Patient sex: F
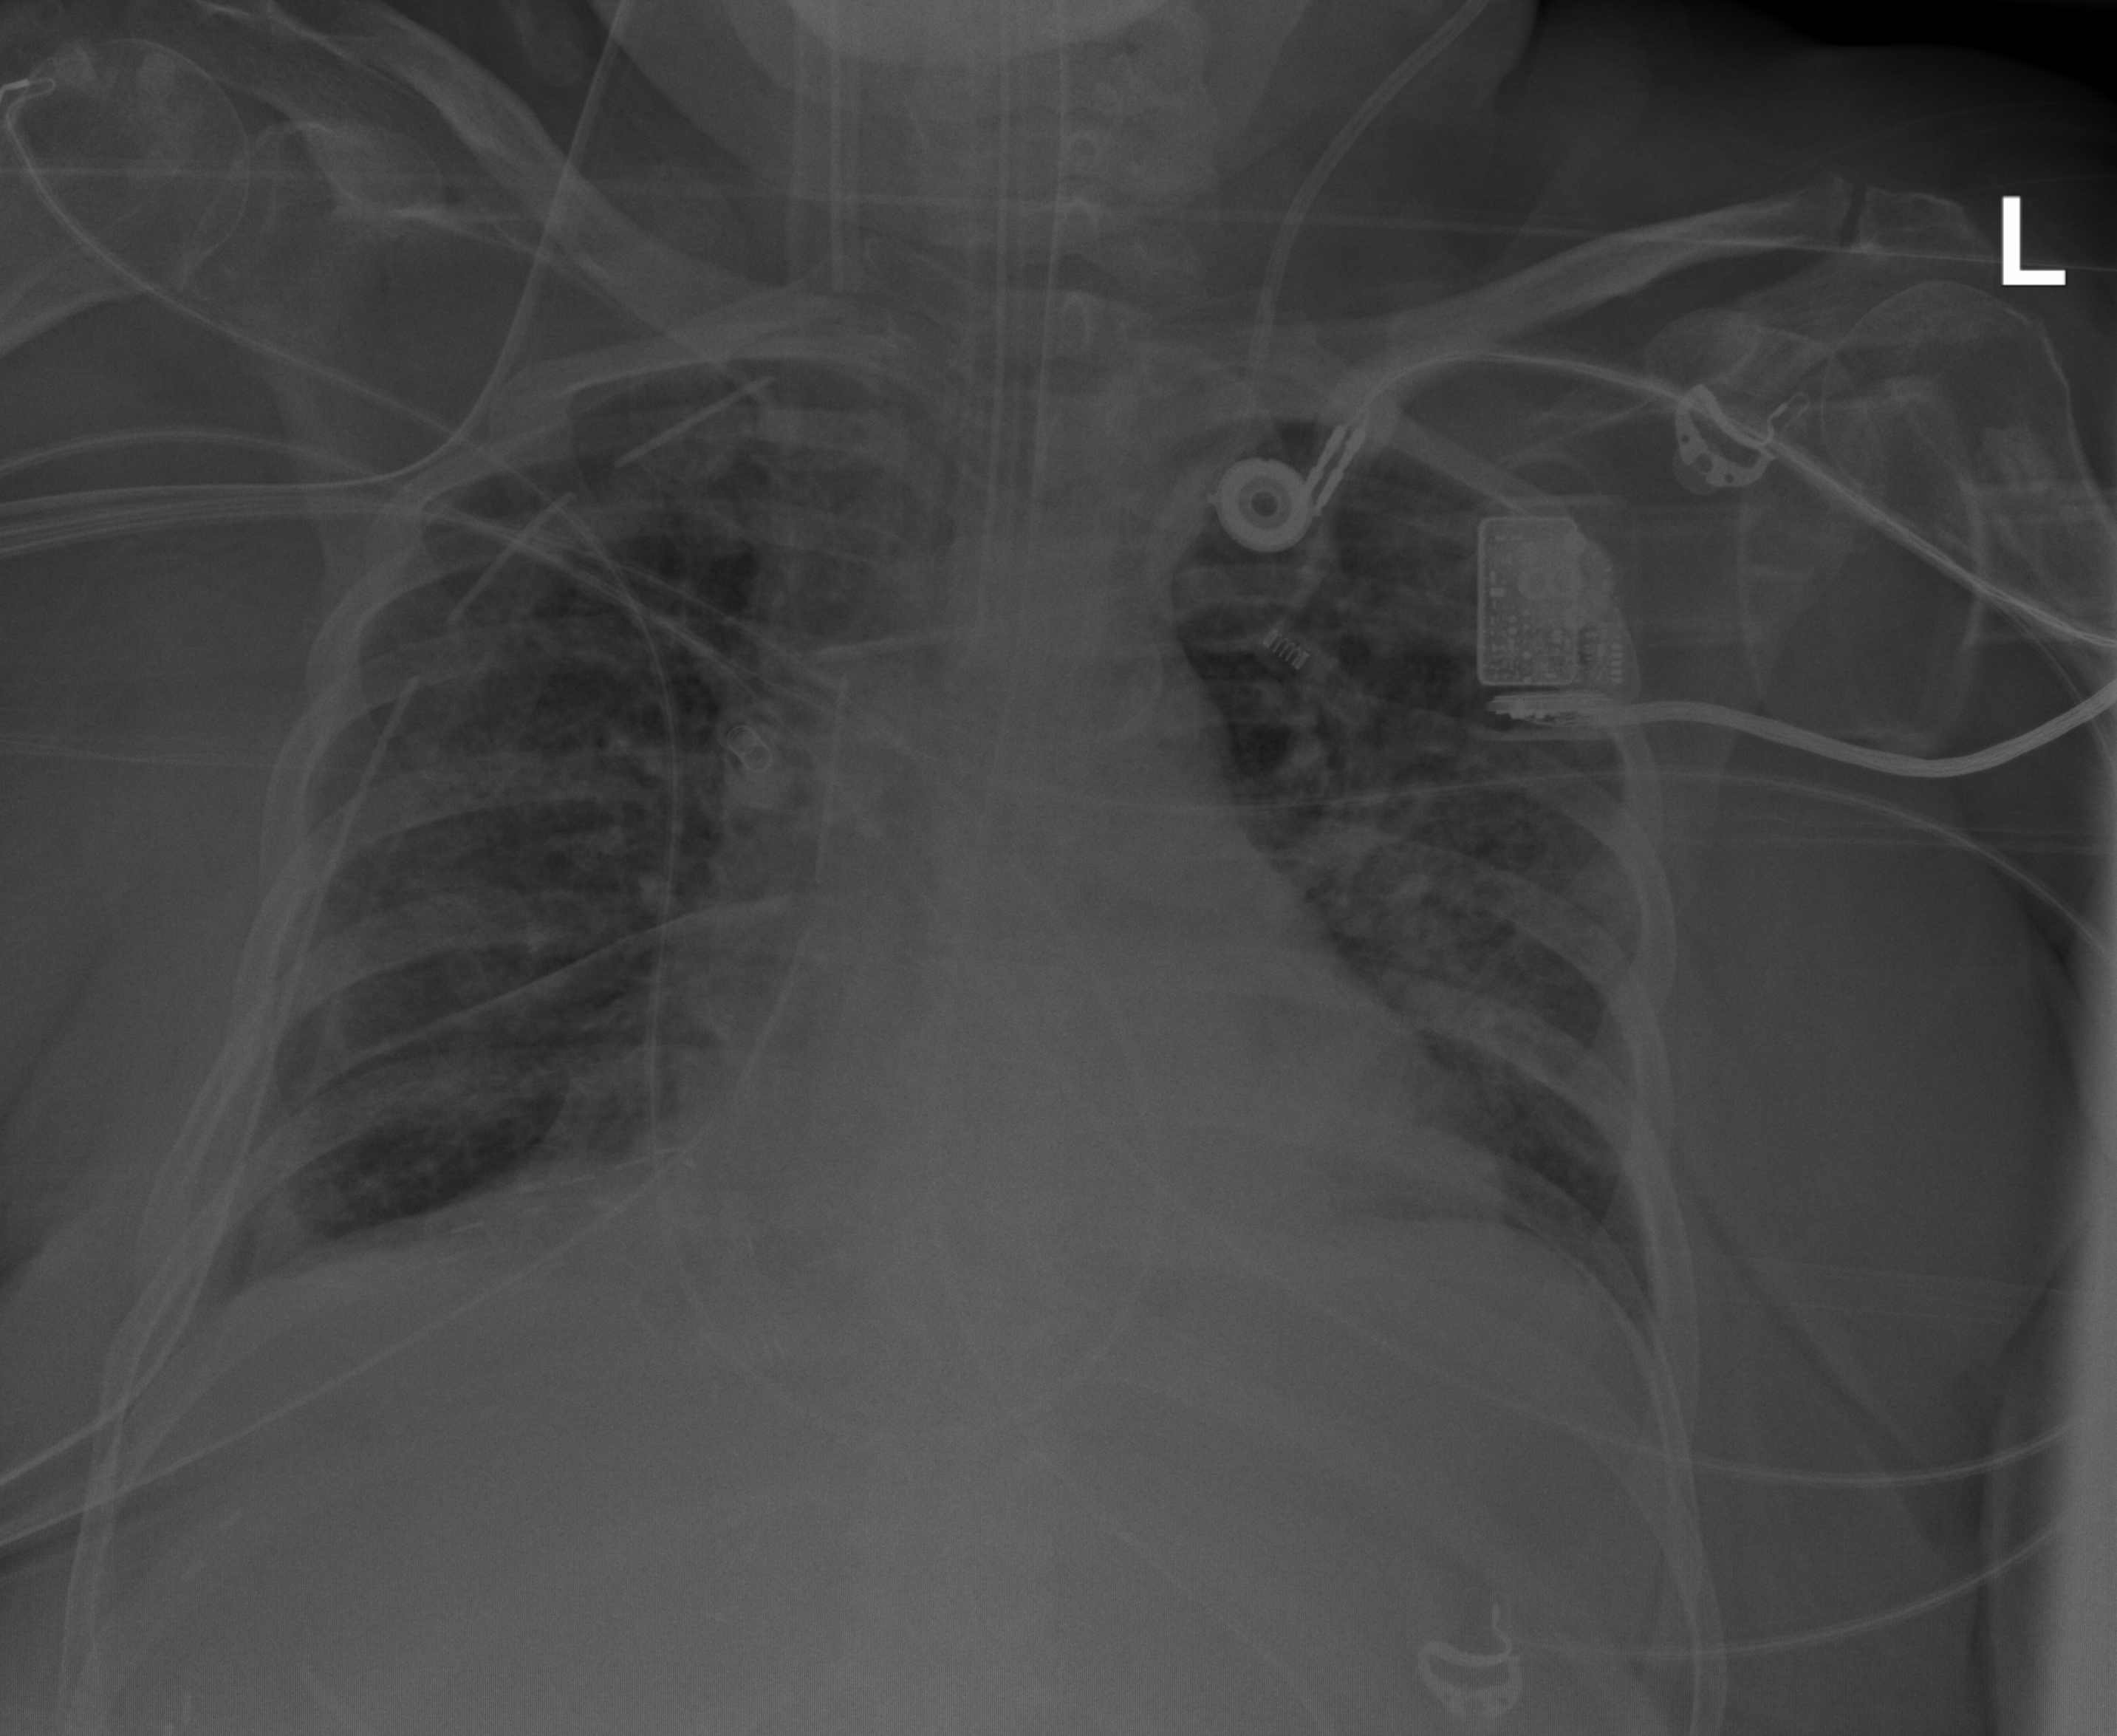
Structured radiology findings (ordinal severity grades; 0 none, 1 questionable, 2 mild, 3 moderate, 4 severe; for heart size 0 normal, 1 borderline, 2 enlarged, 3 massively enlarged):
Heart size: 2
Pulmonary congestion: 2
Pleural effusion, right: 0
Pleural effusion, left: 0
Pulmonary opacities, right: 2
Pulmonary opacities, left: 3
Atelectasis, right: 2
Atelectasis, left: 2